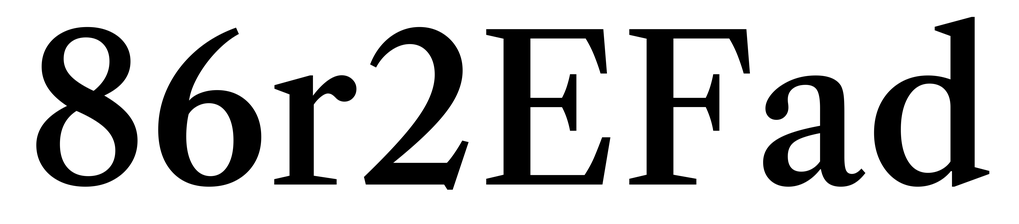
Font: LibreCaslonText_Medium